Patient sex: F
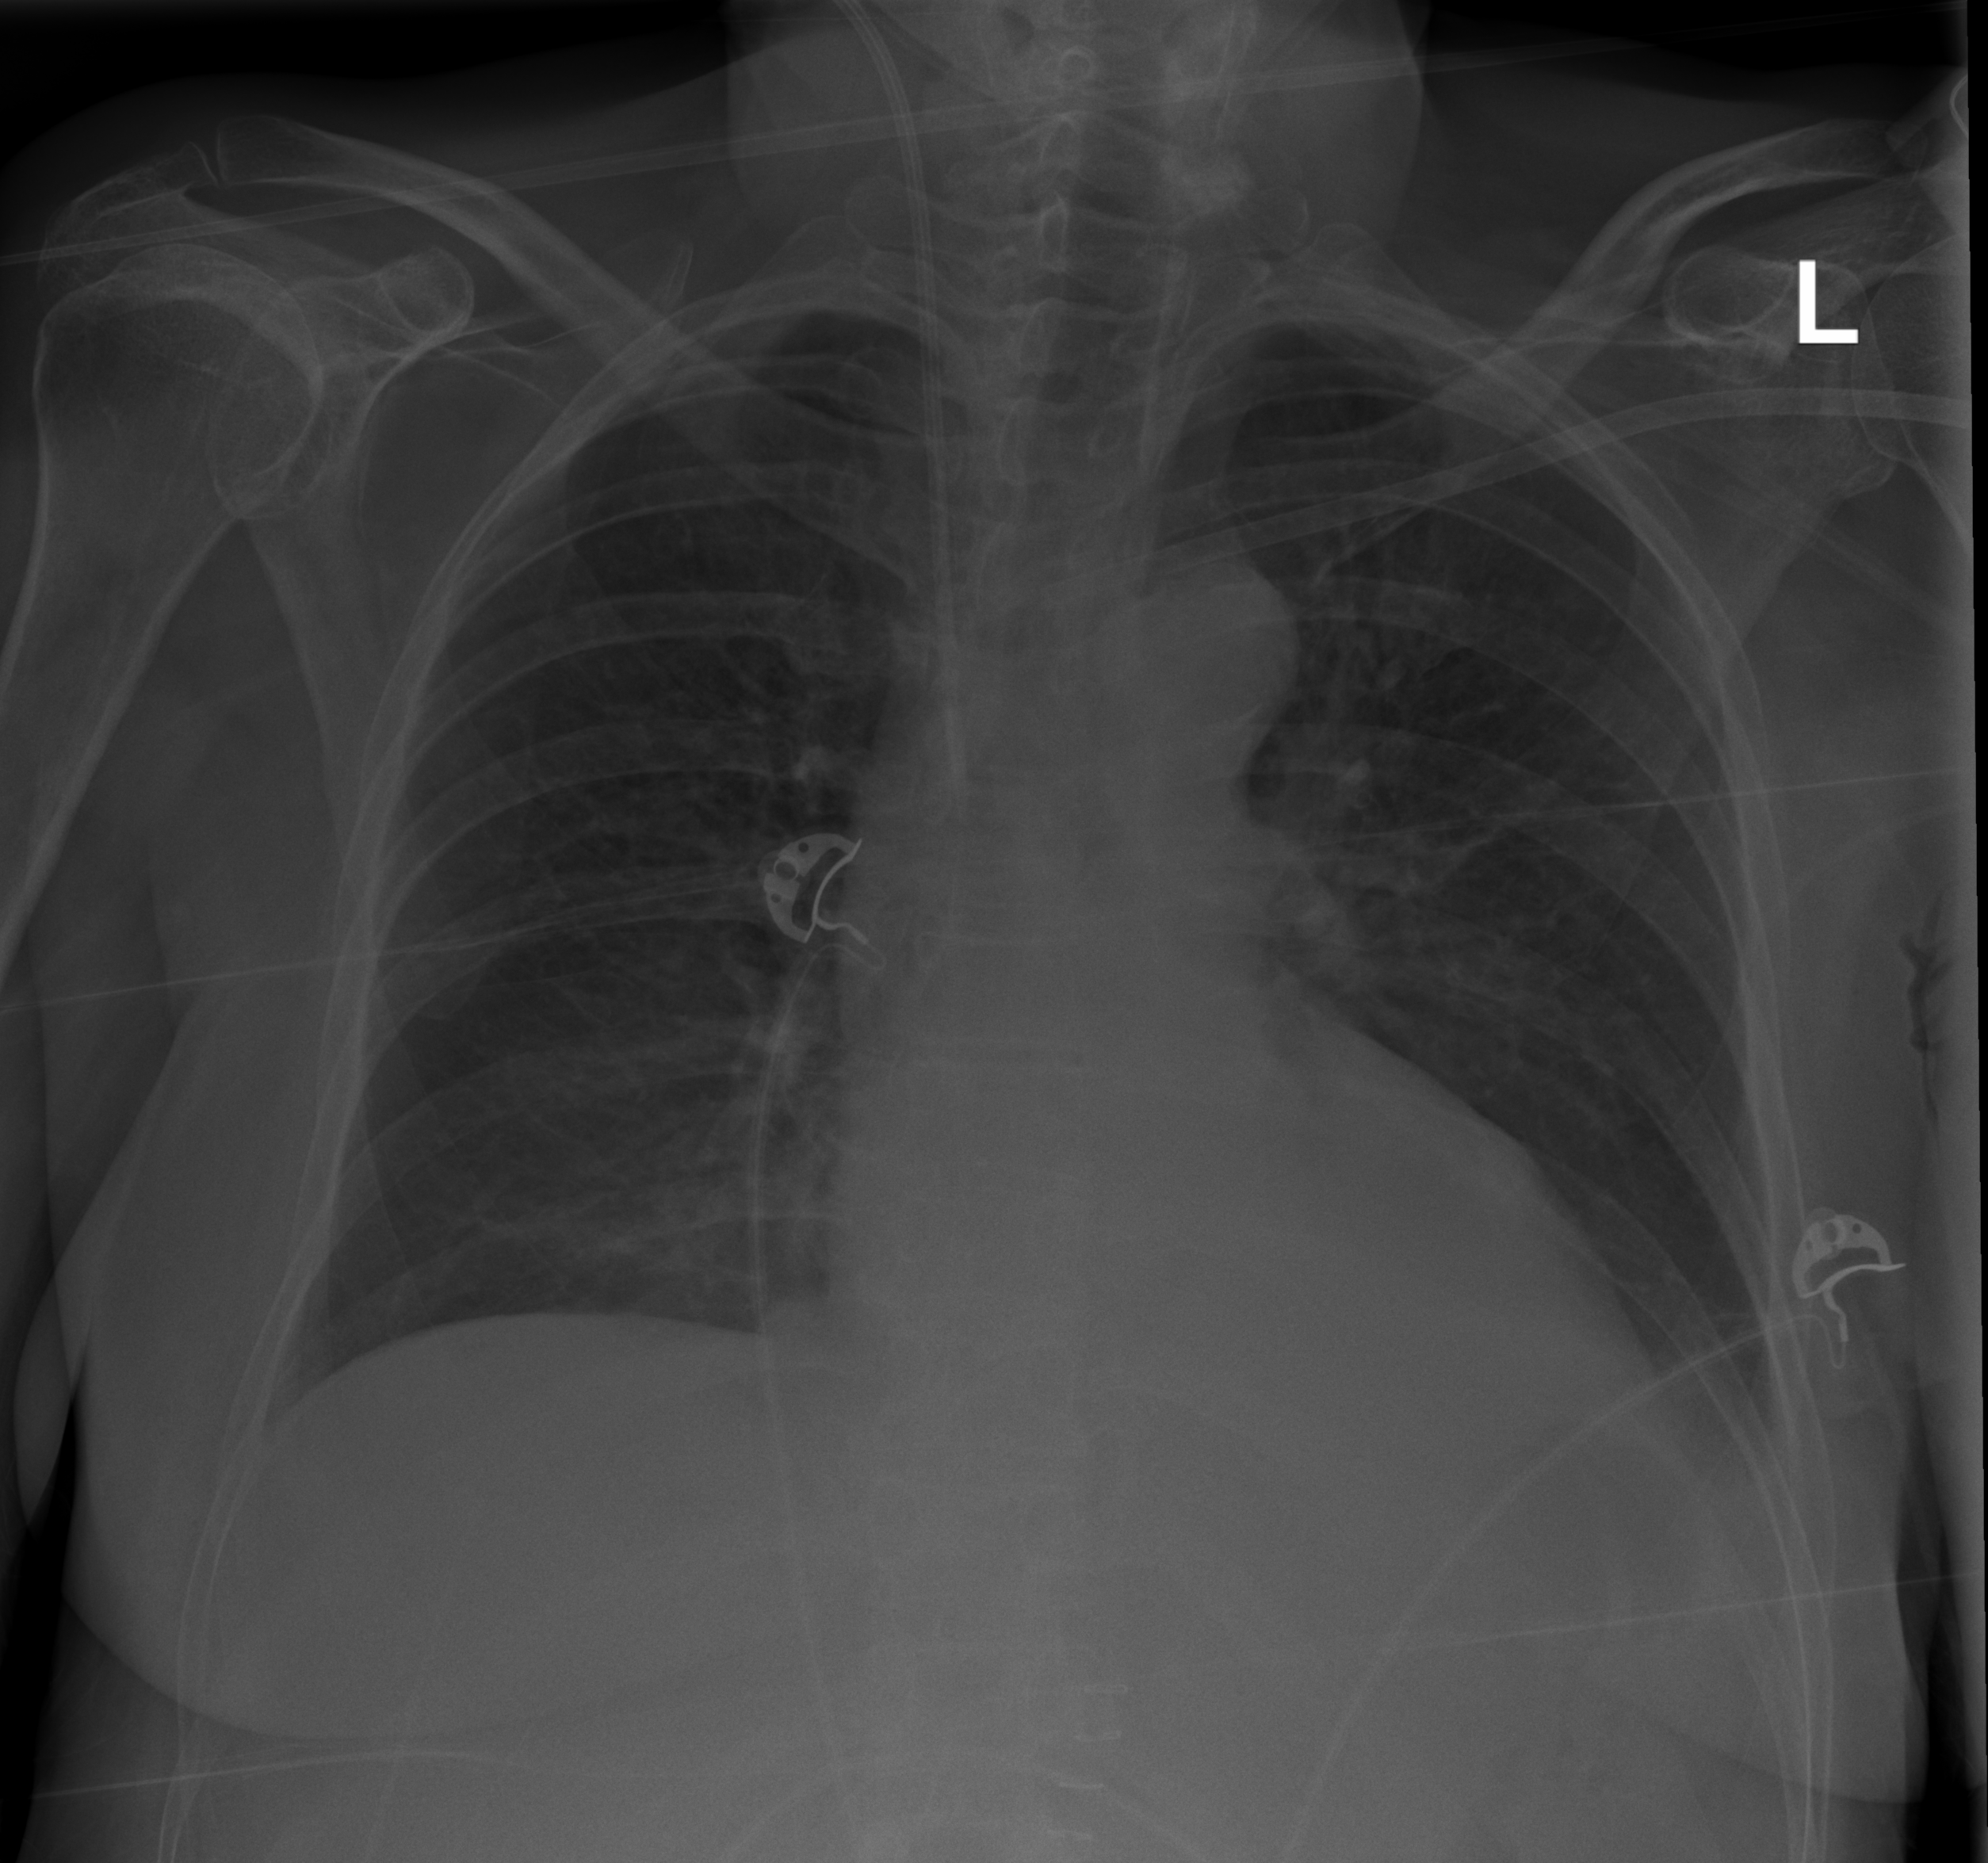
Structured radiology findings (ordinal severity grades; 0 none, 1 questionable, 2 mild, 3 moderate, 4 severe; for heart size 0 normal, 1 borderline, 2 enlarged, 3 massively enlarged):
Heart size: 0
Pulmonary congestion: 0
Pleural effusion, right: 0
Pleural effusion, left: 2
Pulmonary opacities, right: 0
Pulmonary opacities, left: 0
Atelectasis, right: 0
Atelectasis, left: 2